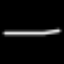
Label: line